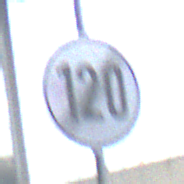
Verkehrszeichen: EndeGeschwindigkeit120
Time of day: SunriseSunset
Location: Outdoor (Urban)
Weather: PartlyCloudy
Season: NotSpecified
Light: Natural